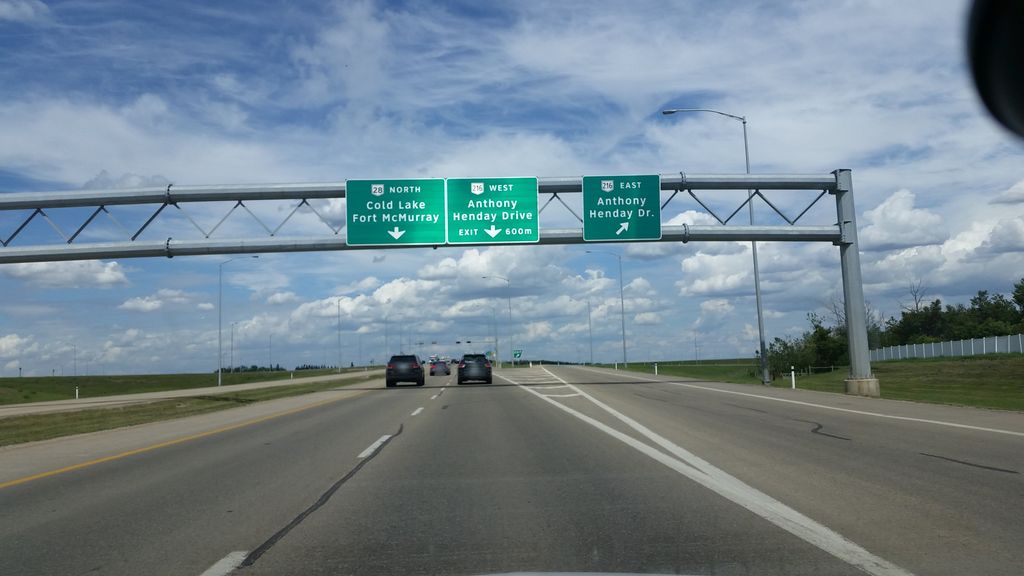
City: edmonton